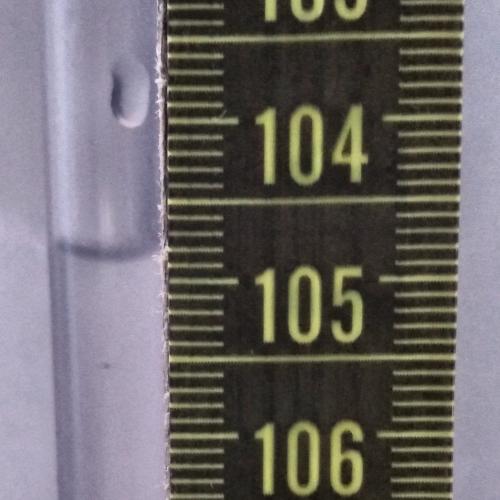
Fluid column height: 104.8 cm